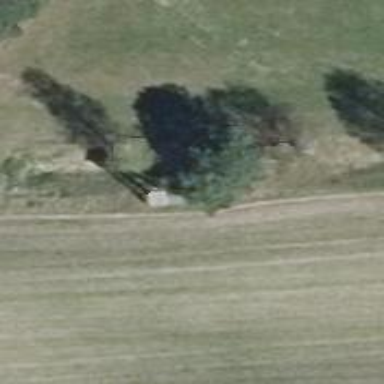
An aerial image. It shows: Hunting stand.